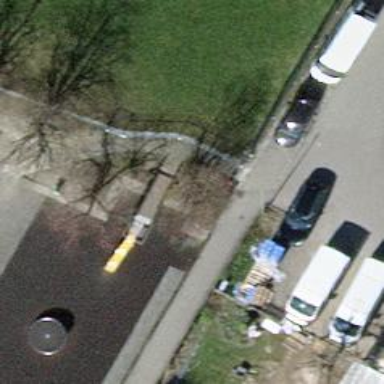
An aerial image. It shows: Asphalt footway.